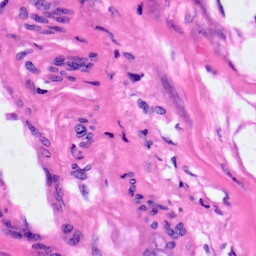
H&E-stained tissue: Pancreatic